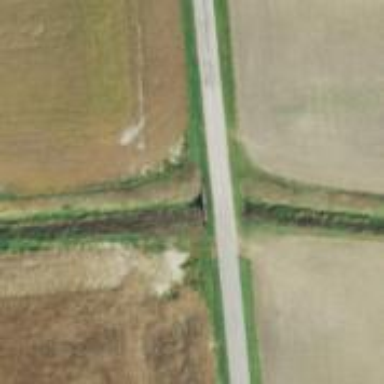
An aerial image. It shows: Unclassified road with bridge.